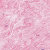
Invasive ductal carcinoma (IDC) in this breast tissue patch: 0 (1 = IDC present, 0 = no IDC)